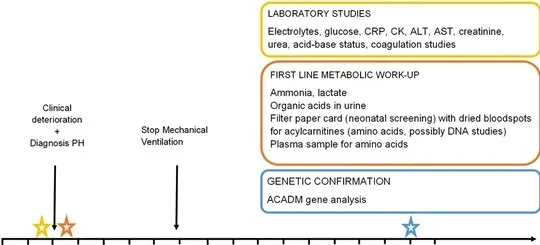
Timeline showing work-up to diagnosis of MCADD. ACADM: acyl-CoA dehydrogenase,. 4 to . 12 straight chain (MIM:607008), ALT: Alanine transaminase, AST: Aspartate transaminase, CK: Creatine kinase,. CRP:. Reactive protein, PH: pulmonary haemorrhage.
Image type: chart (chart)